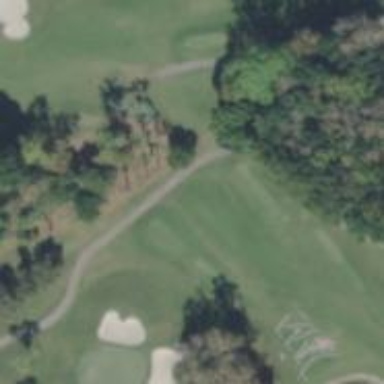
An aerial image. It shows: Service road designated as golf cart path.